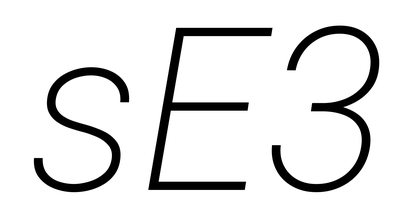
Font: Roboto-Italic_ExtraLight_Italic